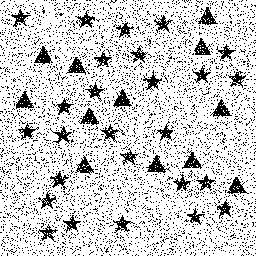
Squares: 0
Triangles: 12
Stars: 26
Total shapes: 38